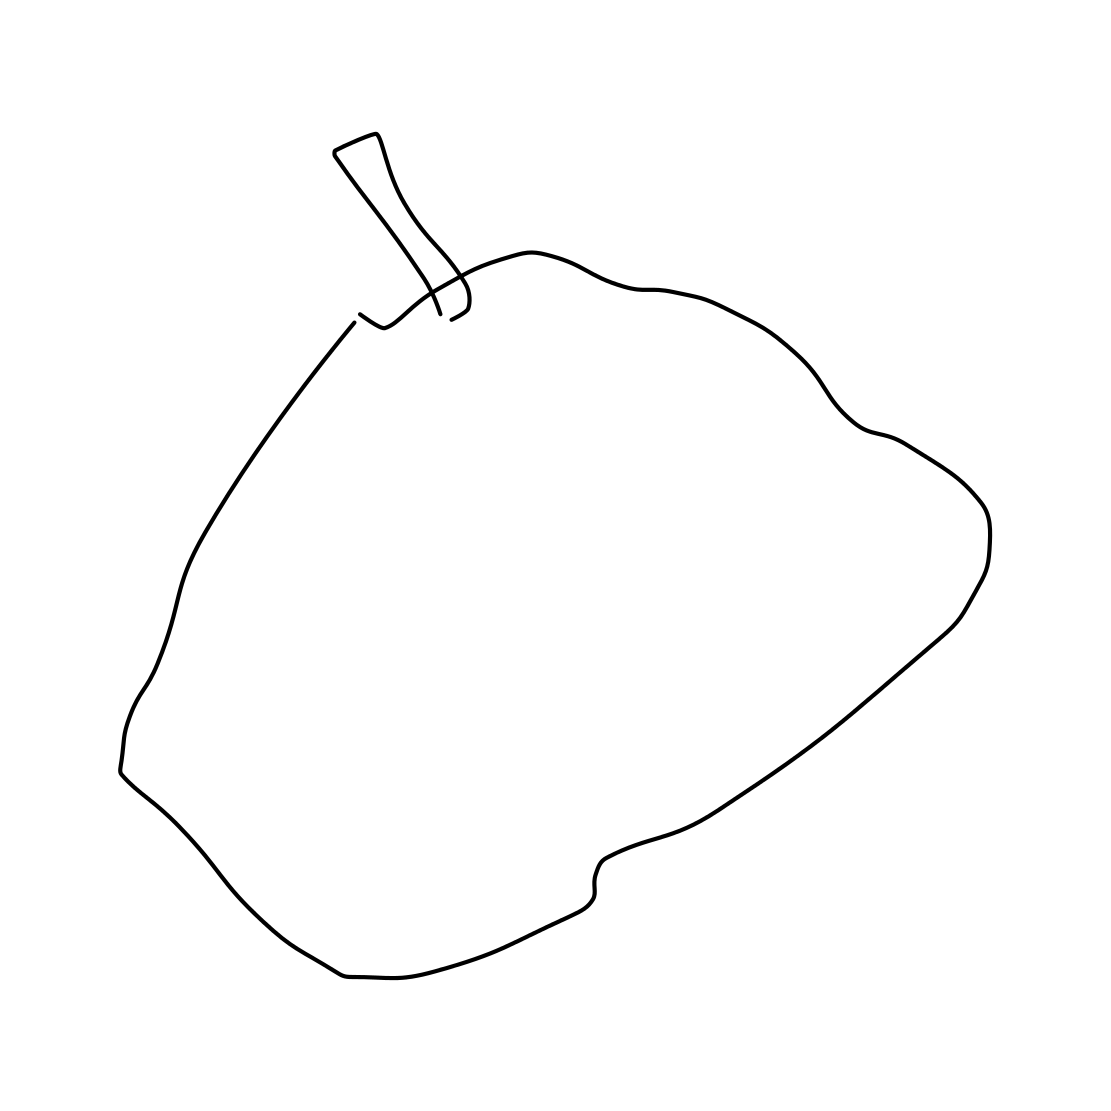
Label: pear